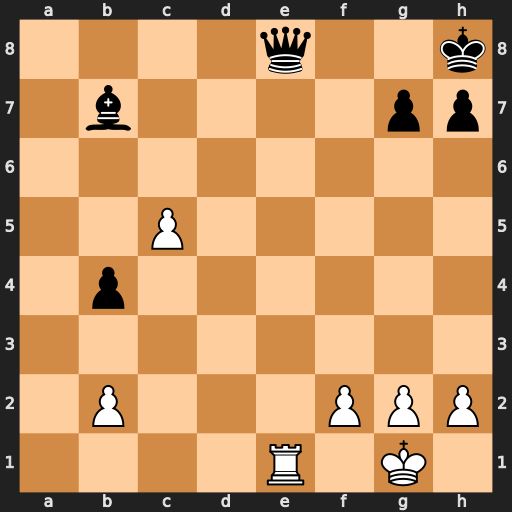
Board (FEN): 4q2k/1b4pp/8/2P5/1p6/8/1P3PPP/4R1K1
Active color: w
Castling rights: -
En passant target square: -
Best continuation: Rxe8#